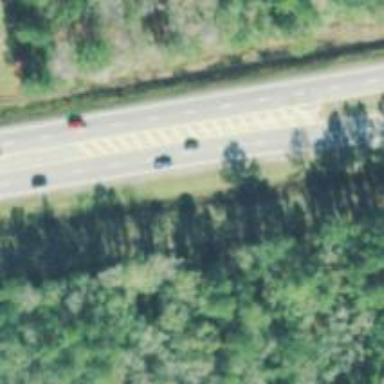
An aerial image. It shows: Trunk expressway with asphalt surface. It is dual carriageway.